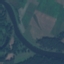
Label: River